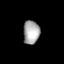
Tissue: lung
Cell type: Endothelial cells
Senescence score: 0.5731
Nuclear area (px): 376
Mean DAPI intensity: 168.939